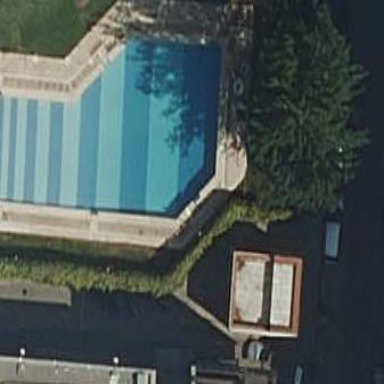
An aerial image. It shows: Swimming pool located in leisure land.